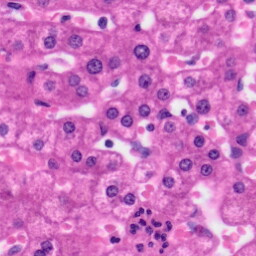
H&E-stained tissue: Liver